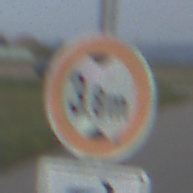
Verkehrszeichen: TatsaechlicheHoehe
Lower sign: RichtungsangabeDurchPfeile5
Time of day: SunriseSunset
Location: Outdoor (Nature)
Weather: PartlyCloudy
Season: NotSpecified
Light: Natural